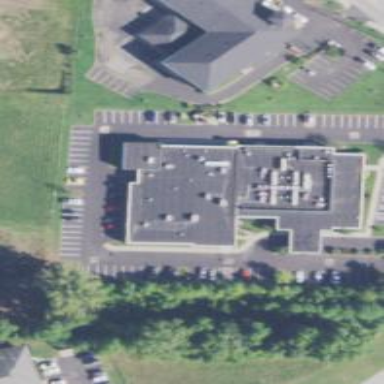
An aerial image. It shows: Clinic building offering healthcare services.